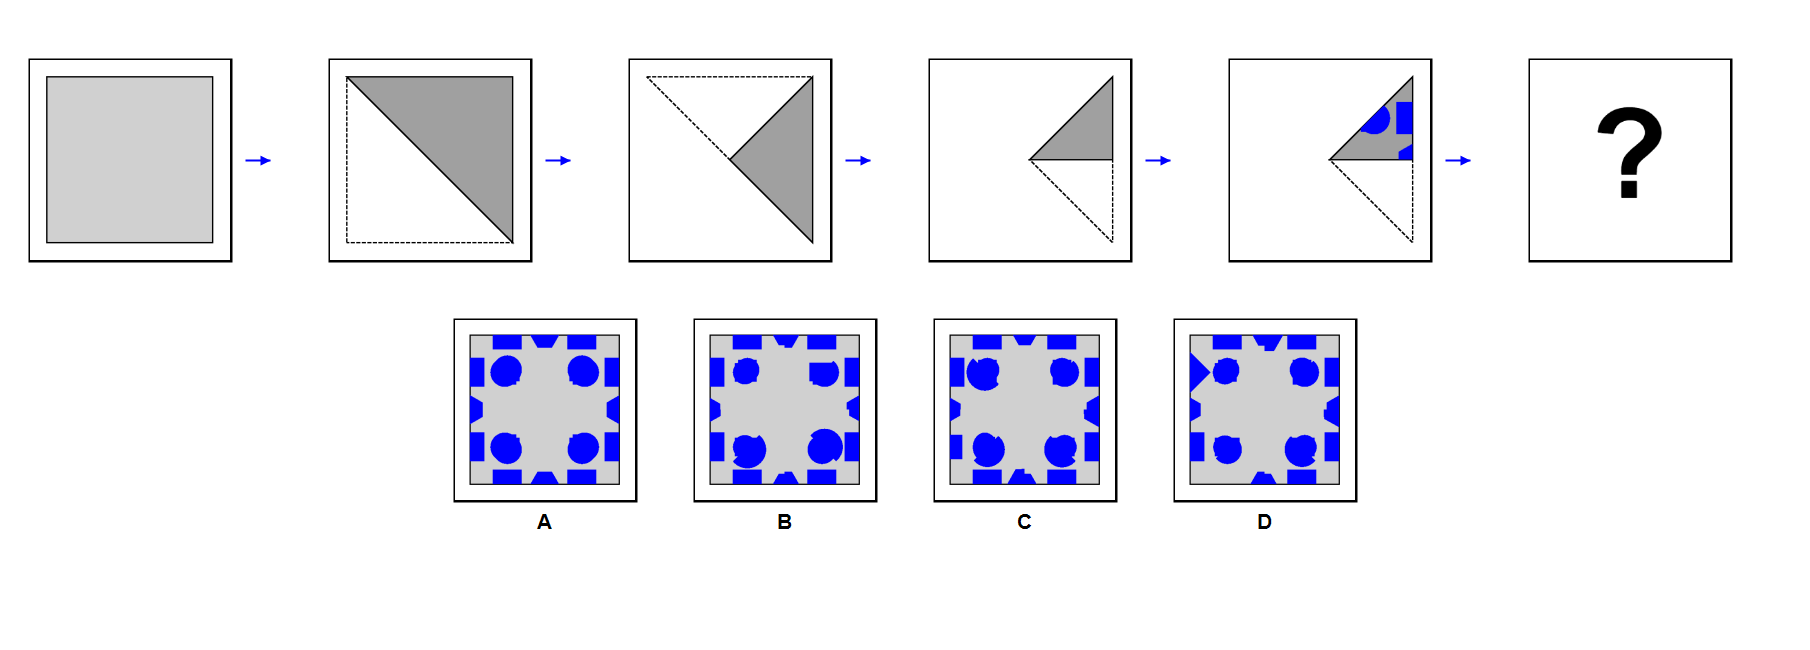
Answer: A